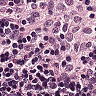
Metastatic tissue present: no